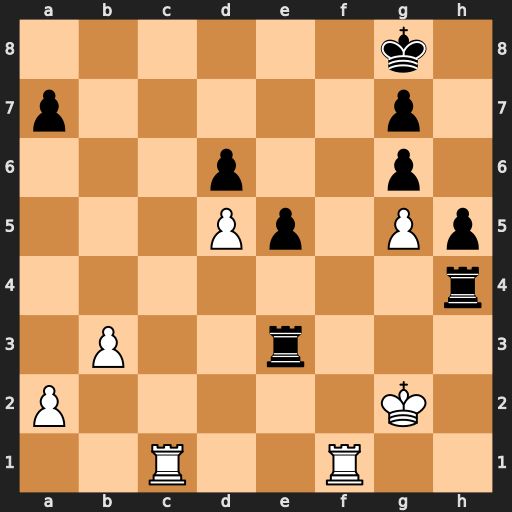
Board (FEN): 6k1/p5p1/3p2p1/3Pp1Pp/7r/1P2r3/P5K1/2R2R2
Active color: w
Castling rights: -
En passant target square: h6
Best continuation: Rc8+ Kh7 Rff8 Rg4+ Kf2